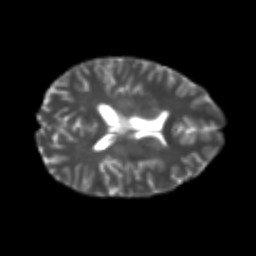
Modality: T2w
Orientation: axial
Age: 22
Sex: male
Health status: healthy
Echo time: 0.074 s